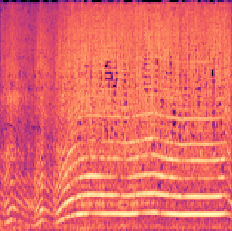
Sound class: Chainsaw